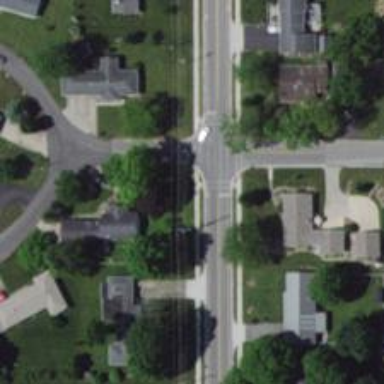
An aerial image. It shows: Marked road crossing.